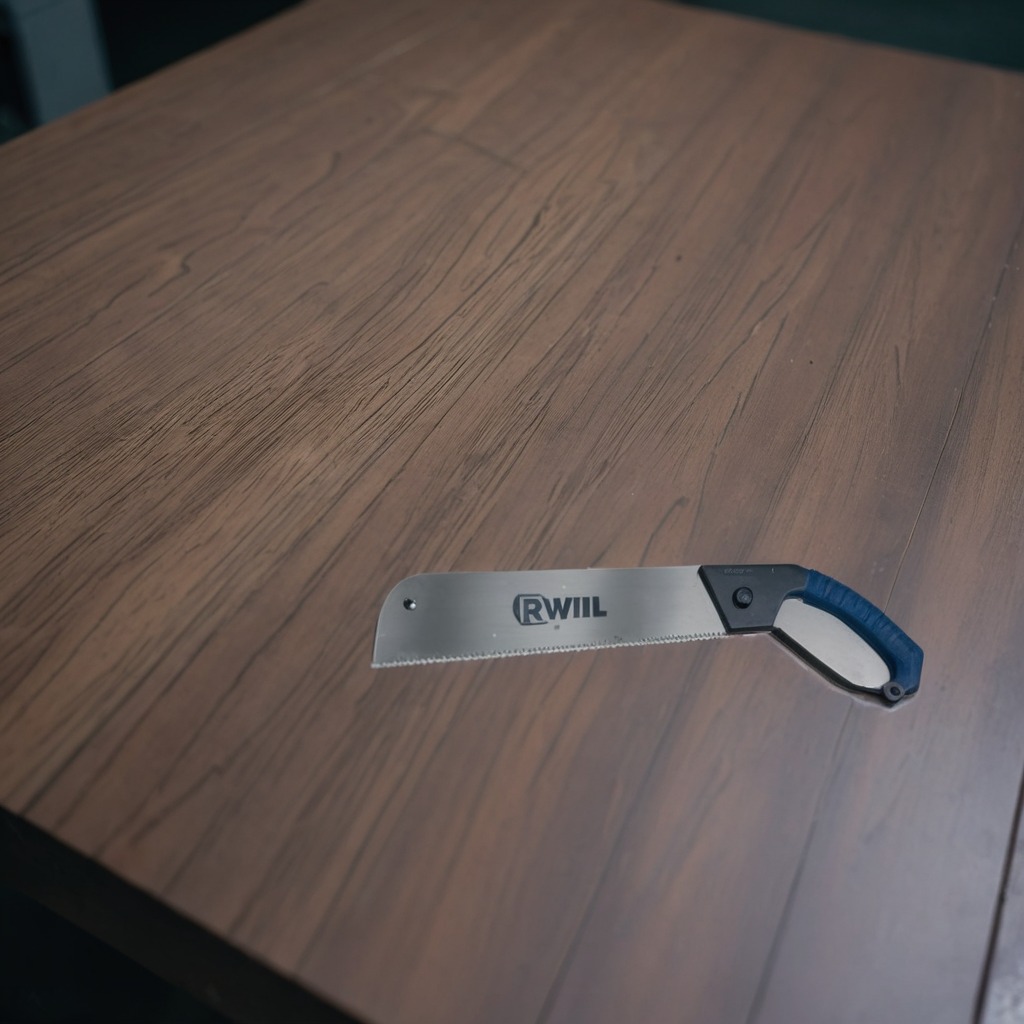
A metal saw is lying on a table in a garage.